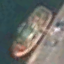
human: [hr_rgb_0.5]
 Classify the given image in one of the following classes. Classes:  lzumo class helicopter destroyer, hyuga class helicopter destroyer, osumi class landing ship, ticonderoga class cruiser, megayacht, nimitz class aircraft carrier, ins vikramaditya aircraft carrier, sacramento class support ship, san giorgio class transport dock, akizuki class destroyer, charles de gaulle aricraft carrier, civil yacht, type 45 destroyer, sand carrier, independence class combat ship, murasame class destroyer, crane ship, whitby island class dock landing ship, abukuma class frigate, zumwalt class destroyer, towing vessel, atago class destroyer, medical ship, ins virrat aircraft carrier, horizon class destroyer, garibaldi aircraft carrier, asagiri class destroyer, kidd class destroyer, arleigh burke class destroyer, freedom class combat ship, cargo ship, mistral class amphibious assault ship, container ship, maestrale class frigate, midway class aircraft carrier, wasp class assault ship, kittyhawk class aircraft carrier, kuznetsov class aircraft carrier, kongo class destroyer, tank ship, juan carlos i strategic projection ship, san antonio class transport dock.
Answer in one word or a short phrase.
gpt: Towing vessel